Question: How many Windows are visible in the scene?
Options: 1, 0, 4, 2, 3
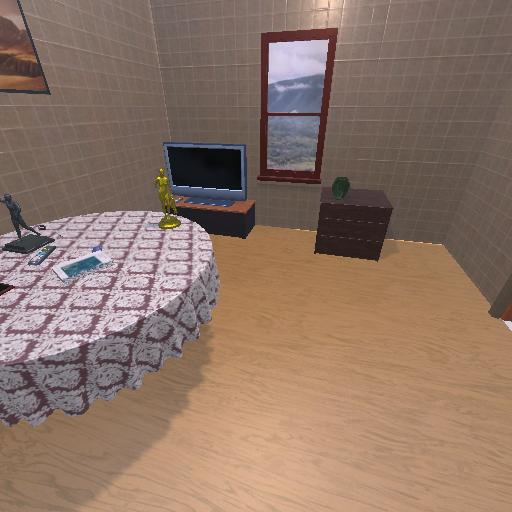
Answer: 1